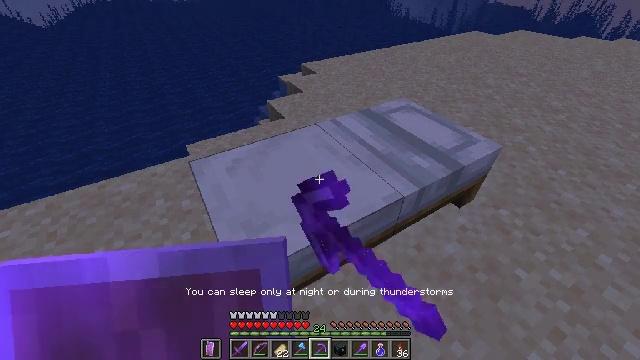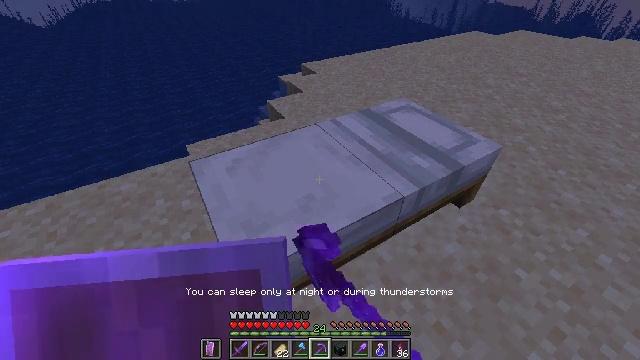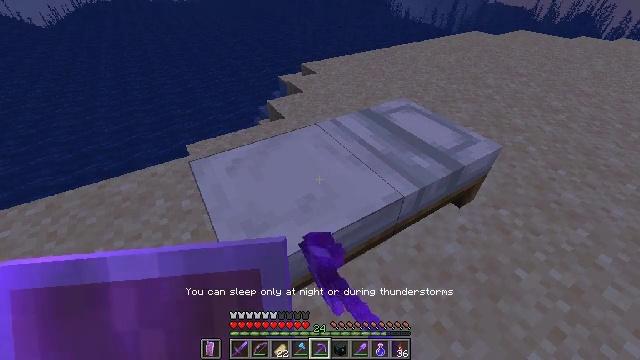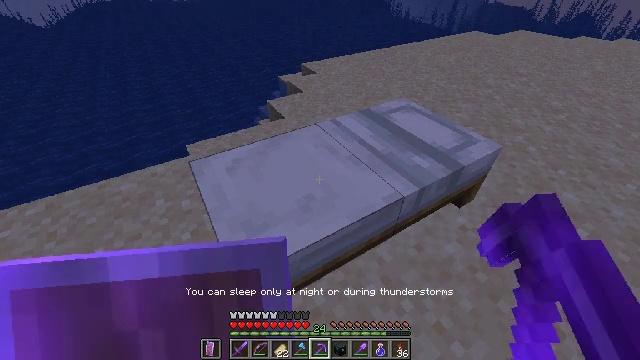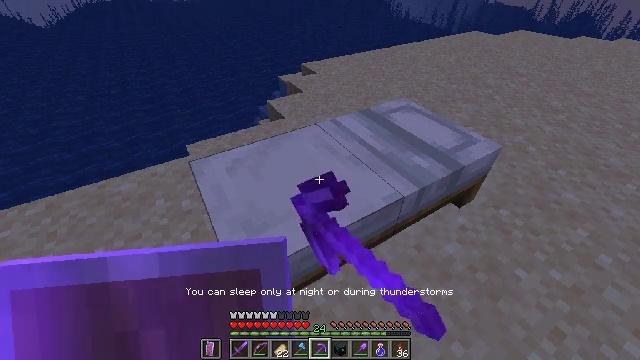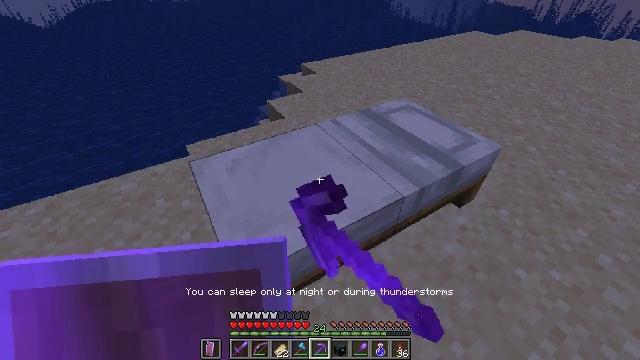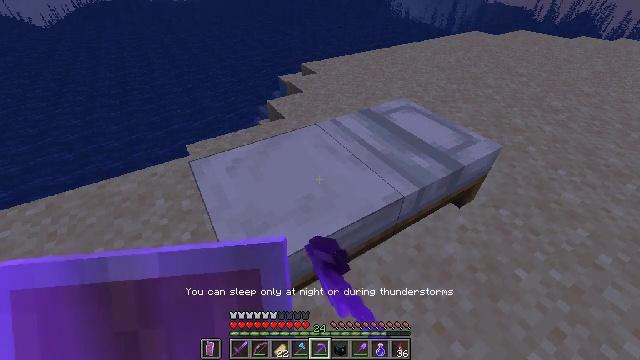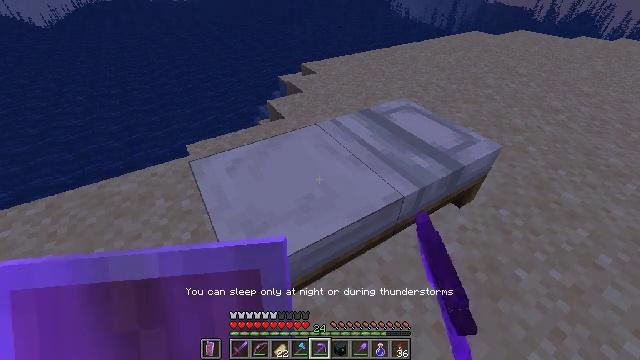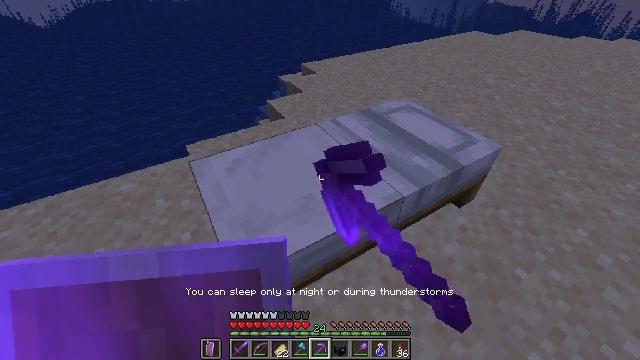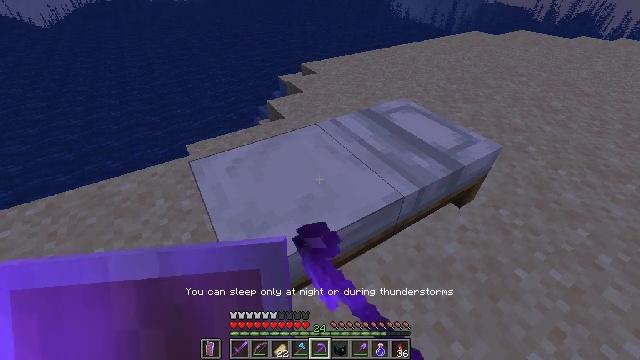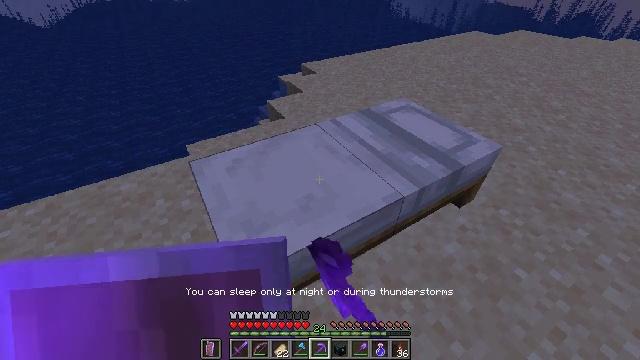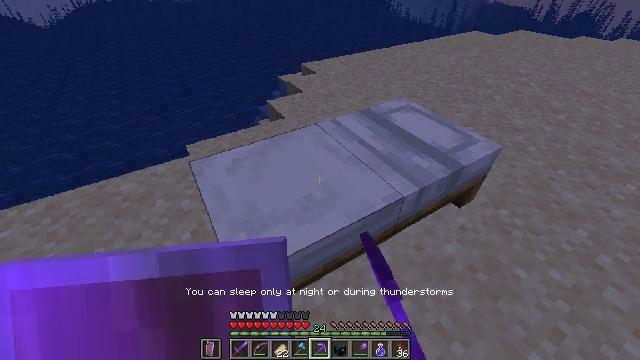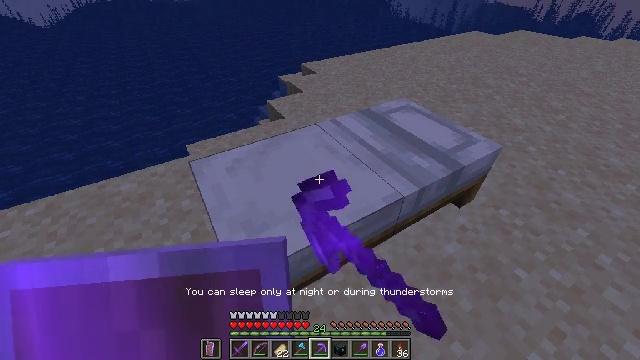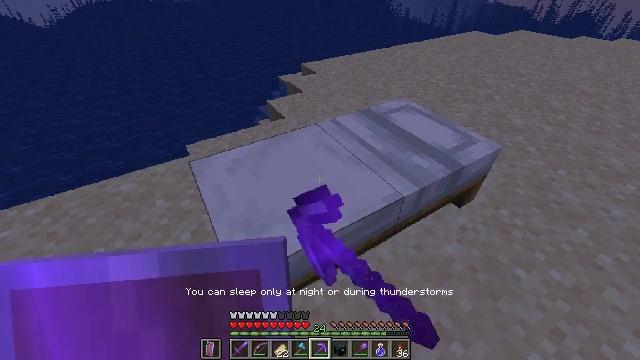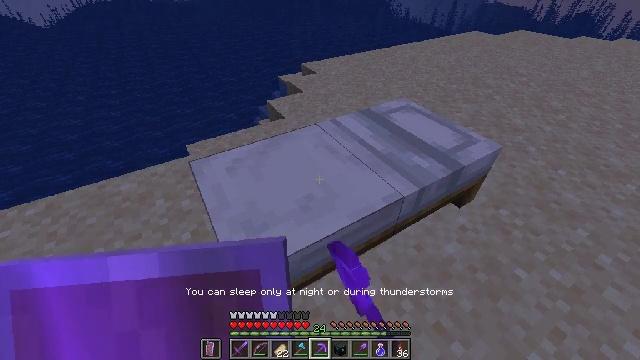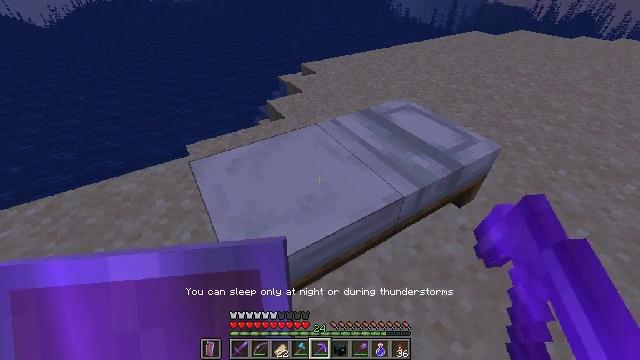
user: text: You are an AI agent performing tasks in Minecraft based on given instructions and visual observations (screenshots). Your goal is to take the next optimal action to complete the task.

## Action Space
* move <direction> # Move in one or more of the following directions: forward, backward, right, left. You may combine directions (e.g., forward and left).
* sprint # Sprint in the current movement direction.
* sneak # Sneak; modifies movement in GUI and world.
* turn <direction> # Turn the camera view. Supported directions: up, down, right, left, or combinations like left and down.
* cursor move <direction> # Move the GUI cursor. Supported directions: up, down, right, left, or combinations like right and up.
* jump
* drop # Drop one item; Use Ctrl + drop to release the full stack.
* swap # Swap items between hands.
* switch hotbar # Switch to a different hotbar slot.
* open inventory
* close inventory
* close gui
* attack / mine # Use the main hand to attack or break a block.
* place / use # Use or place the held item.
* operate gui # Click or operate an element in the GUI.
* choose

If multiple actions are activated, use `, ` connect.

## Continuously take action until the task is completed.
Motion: motion action
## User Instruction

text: Mine the white bed.
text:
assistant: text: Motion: use / place
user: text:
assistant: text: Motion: use / place
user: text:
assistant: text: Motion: use / place
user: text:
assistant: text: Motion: use / place
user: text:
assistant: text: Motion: use / place
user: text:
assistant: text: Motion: use / place
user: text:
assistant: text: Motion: use / place
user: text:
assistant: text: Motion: use / place
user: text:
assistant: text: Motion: use / place
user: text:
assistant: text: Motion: use / place
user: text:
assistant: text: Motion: use / place
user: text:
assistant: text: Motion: use / place
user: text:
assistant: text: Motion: use / place
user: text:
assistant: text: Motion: use / place
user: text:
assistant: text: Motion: use / place
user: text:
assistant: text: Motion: use / place
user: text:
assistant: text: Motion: use / place
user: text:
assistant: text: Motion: use / place
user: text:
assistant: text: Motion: use / place
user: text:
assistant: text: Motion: use / place
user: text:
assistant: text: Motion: use / place
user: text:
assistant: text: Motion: use / place
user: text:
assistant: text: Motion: use / place
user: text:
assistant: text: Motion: use / place
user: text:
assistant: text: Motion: use / place
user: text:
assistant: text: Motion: use / place
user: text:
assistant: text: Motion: use / place
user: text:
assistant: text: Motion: use / place
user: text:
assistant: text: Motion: use / place
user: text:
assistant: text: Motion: use / place